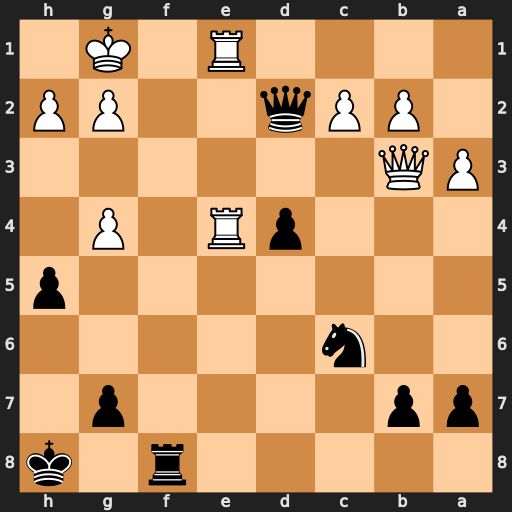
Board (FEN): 5r1k/pp4p1/2n5/7p/3pR1P1/PQ6/1PPq2PP/4R1K1
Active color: b
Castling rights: -
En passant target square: -
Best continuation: Qf2+ Kh1 Qf1+ Rxf1 Rxf1#